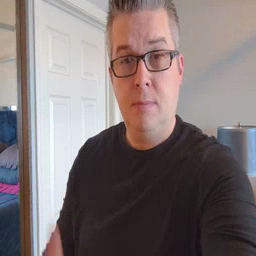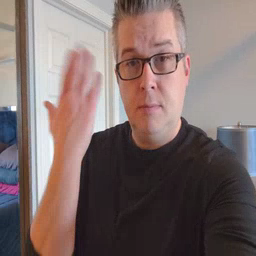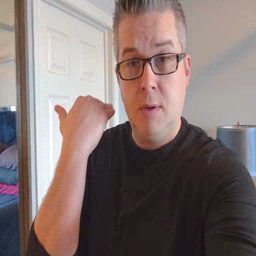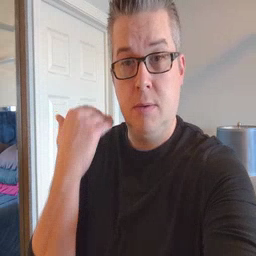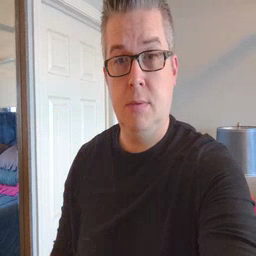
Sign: before